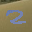
Label: 2